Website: apple
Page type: account-selection
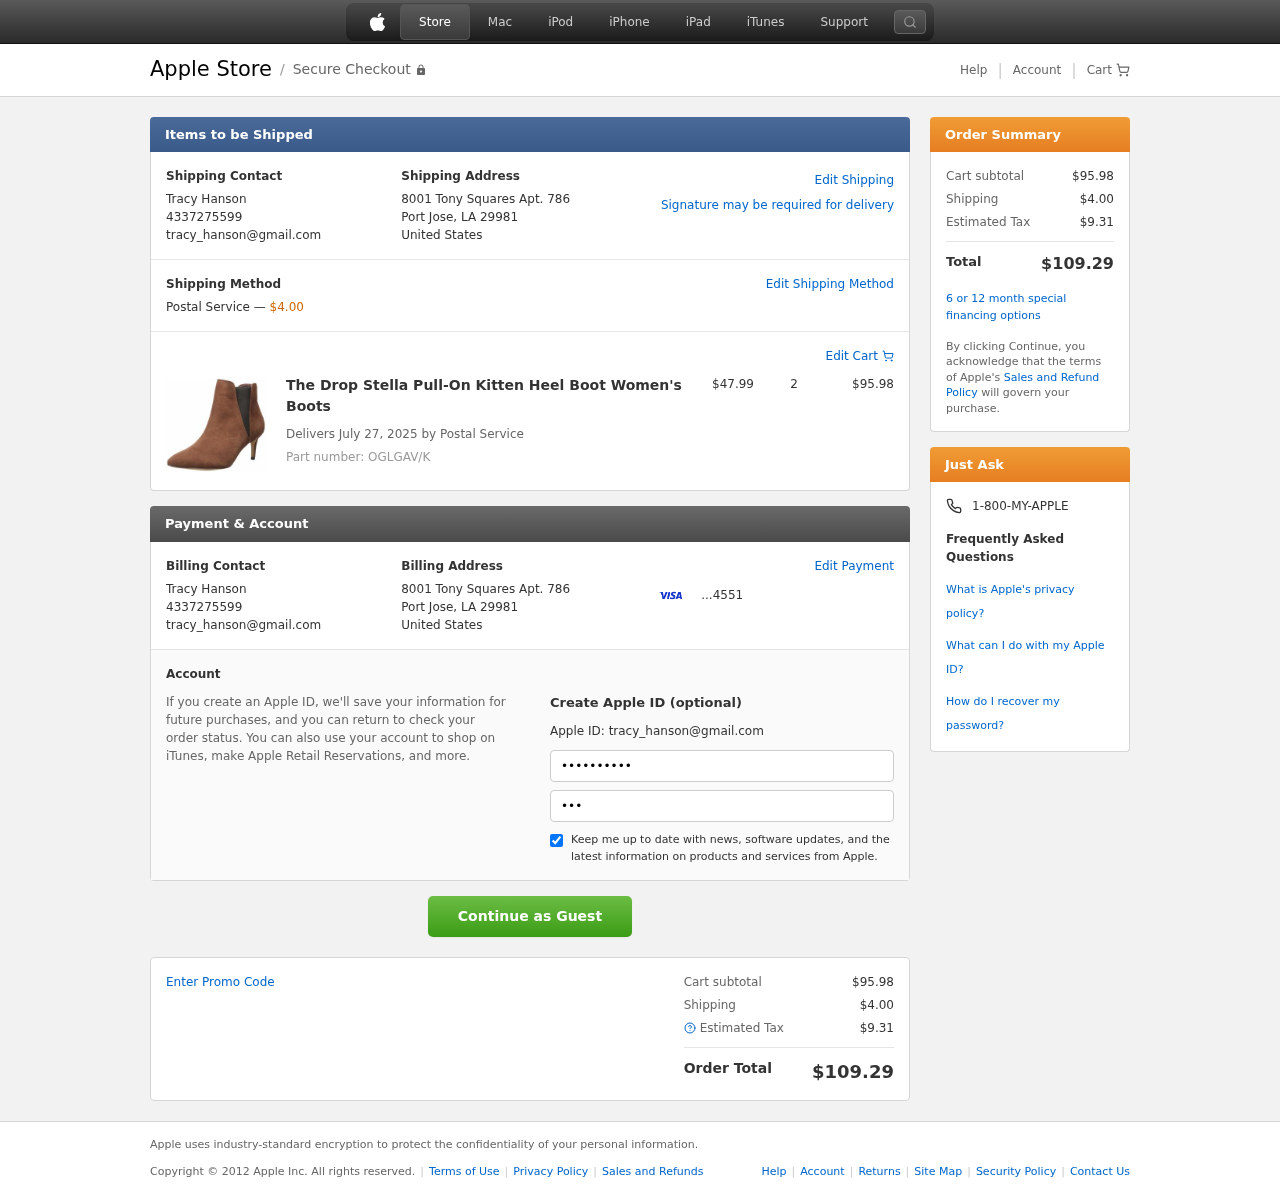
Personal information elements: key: PII_CARD_LAST4
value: ...4551
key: PII_CITY_STATE_ZIP
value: Port Jose, LA 29981
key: PII_COUNTRY
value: United States
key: PII_EMAIL
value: tracy_hanson@gmail.com
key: PII_FULLNAME
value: Tracy Hanson
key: PII_PHONE
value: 4337275599
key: PII_STREET
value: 8001 Tony Squares Apt. 786
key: PII_FIRSTNAME
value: Tracy
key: PII_LASTNAME
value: Hanson
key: PII_FULLNAME2
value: Tracy Hanson
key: PII_FULLNAME3
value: Tracy Hanson
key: PII_FIRSTNAME2
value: Tracy
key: PII_FIRSTNAME3
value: Tracy
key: PII_LASTNAME2
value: Hanson
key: PII_LASTNAME3
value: Hanson
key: PII_FIRSTNAME_DERIVED
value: Tracy
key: PII_LASTNAME_DERIVED
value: Hanson
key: PII_FULLNAME_DERIVED
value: Tracy Hanson
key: PII_NAME_FULL_DERIVED
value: Tracy Hanson
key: PII_PHONE_LINE
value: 5599
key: PII_PHONE_SUFFIX
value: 5599
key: PII_PHONE2
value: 4337275599
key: PII_PHONE3
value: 4337275599
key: PII_PHONE_NUMERIC
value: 4337275599
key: PII_PHONE_LINE_NUMERIC
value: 5599
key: PII_PHONE_SUFFIX_NUMERIC
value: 5599
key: PII_PHONE2_NUMERIC
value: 4337275599
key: PII_PHONE3_NUMERIC
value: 4337275599
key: PII_PHONE_DIGITS
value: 4337275599
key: PII_PHONE_LAST4
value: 5599
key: PII_EMAIL2
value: tracy_hanson@gmail.com
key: PII_EMAIL3
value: tracy_hanson@gmail.com
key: PII_STREET2
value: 8001 Tony Squares Apt. 786
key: PII_CITY_STATE_ZIP2
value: Port Jose, LA 29981
Product elements: key: PRODUCT1_NAME
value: The Drop Stella Pull-On Kitten Heel Boot Women's Boots
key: PRODUCT1_PRICE
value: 47.99
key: PRODUCT1_QUANTITY
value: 2
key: PRODUCT_PART_NUMBER
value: Part number: OGLGAV/K
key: PRODUCT_TOTAL
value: $95.98
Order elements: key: ORDER_SHIPPING_COST
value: $4.00
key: ORDER_DELIVERY_DATE
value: Delivers July 27, 2025 by Postal Service
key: ORDER_SUBTOTAL
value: $95.98
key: ORDER_TAX
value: $9.31
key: ORDER_TOTAL
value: $109.29